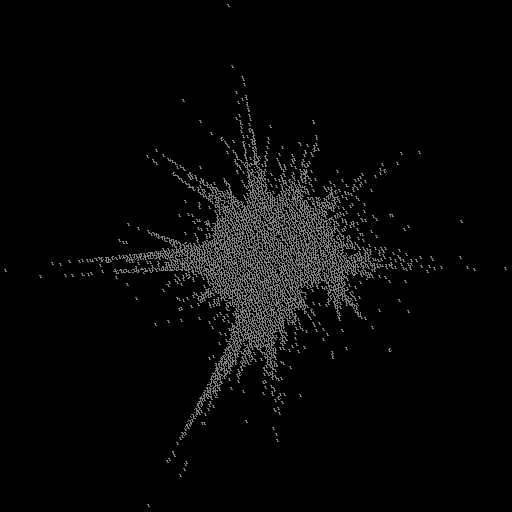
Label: star